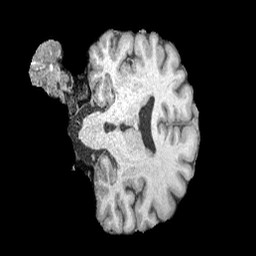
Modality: T1w
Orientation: coronal
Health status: healthy